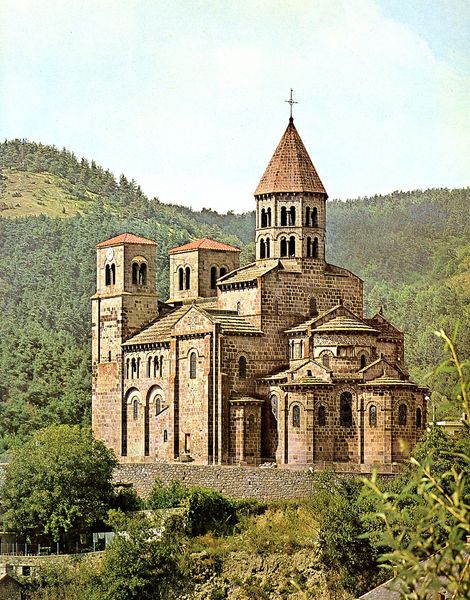
Titel: Die Kirche Saint Nectaire
Standort: (F Auvergne) (EU - F - Auvergne)
Schlagwörter: berg, grün, landschaft, fenster, zeichnung, dach, schloss, architektur, bild, häuser, hügel, kirche, pflanzen, wald, turm, ansicht, ziegel, foto, fotografie, bögen, burg, kreuz, türme, gotisch, apsis, romanik, gebirgslandschaft, abtei, christen, christentum, romanisch, gotteshaus